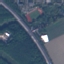
Label: Highway